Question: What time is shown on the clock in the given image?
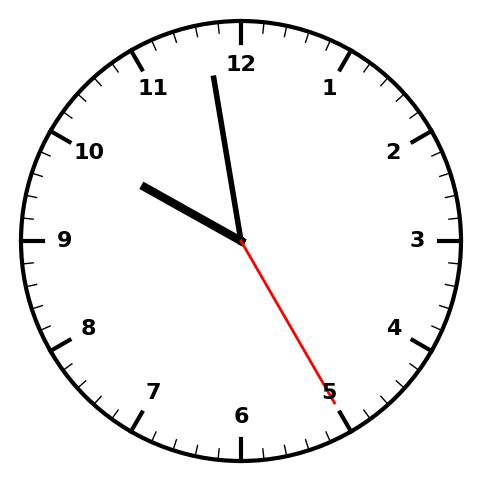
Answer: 09:58:25